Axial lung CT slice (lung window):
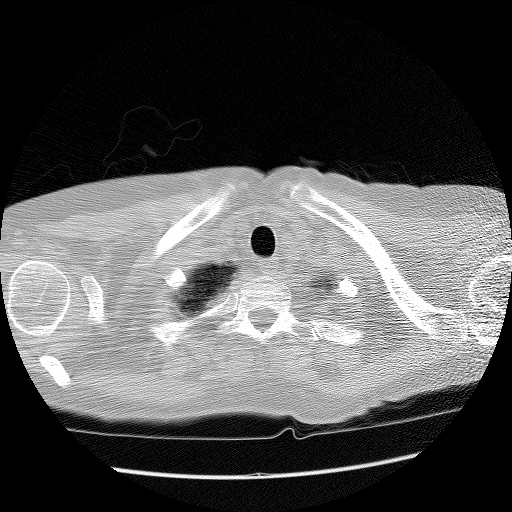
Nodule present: no